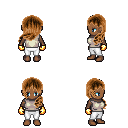
a pixel art fantasy rpg character, female body template, human, dark skin, white sleeveless shirt, white pants, brown left-swept hairstyle, gold gloves, four views (front, back, left, right), 2x2 character sprite sheet, small pixel art, hard edges, no anti-aliasing